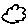
Label: cloud